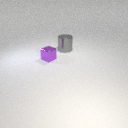
small purple metal cube to the left of large gray metal cylinder